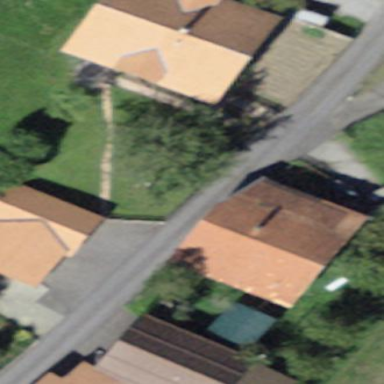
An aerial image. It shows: Residential building.